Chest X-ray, AP view. Patient: 43 years old, sex F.
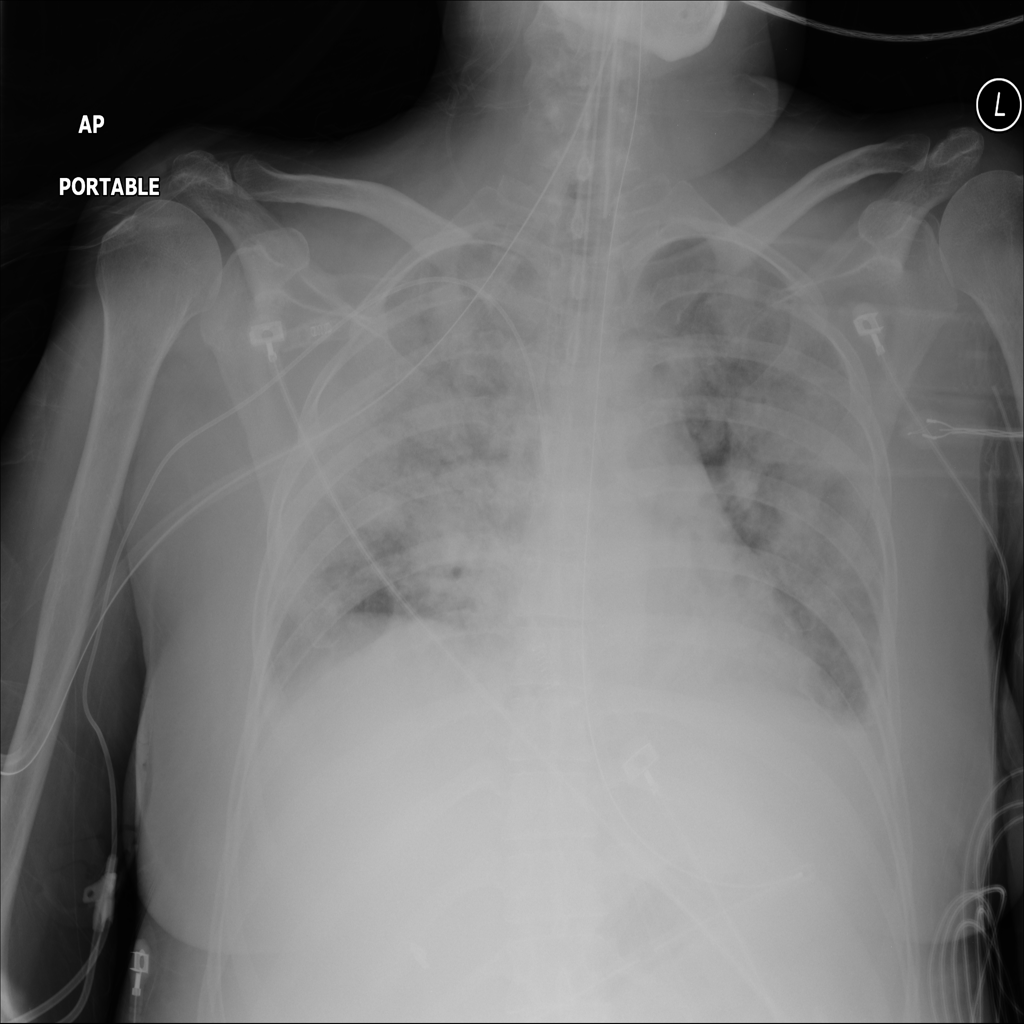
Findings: Effusion